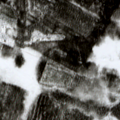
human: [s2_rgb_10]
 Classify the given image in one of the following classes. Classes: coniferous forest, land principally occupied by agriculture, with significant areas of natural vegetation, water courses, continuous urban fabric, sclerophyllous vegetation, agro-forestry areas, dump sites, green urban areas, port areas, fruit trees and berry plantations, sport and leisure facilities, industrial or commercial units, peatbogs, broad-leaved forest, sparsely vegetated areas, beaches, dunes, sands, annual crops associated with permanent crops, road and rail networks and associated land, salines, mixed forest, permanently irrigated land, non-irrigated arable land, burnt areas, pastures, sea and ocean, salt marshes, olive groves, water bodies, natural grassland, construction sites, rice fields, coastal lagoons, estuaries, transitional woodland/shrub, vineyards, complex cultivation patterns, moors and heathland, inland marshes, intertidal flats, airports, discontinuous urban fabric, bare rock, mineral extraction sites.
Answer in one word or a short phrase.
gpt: coniferous forest, transitional woodland/shrub